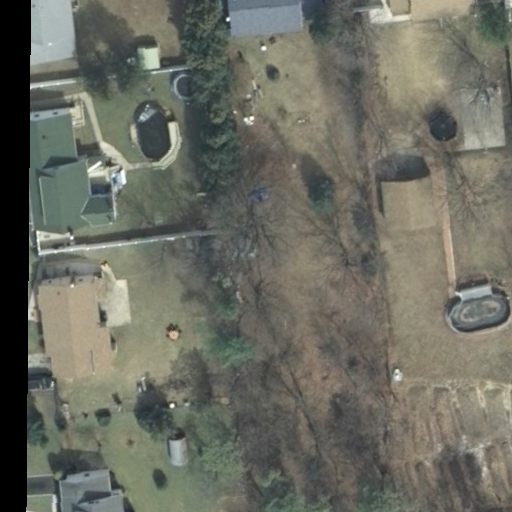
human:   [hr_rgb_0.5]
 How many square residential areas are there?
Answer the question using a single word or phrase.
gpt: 0

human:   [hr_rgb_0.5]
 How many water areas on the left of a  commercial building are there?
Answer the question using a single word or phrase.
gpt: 0

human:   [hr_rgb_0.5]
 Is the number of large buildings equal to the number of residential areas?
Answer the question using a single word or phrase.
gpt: no

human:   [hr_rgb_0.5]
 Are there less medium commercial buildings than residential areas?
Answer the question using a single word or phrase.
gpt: yes

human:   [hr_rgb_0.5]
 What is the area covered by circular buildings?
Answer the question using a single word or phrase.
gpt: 0m2

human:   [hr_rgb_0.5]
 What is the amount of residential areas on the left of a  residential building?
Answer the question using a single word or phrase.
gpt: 0

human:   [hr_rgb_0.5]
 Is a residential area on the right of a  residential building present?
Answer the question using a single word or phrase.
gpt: yes

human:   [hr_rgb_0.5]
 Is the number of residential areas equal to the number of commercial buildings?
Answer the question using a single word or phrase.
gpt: no

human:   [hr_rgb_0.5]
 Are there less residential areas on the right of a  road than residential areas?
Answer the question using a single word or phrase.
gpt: yes

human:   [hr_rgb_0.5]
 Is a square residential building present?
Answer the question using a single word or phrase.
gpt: no

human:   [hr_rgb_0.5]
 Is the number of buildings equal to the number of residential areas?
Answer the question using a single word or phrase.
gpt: no

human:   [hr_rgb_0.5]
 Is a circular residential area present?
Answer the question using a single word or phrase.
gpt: no

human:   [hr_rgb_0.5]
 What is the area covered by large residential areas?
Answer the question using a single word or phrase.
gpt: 10611m2

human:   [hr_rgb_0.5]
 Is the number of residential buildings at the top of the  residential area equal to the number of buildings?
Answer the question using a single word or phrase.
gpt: no

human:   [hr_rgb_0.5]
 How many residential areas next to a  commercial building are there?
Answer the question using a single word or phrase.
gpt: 0

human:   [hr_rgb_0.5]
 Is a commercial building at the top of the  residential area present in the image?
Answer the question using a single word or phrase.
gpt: no

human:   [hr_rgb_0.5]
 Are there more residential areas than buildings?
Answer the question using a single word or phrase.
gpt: no

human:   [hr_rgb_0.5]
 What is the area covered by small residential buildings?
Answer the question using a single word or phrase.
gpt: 166m2

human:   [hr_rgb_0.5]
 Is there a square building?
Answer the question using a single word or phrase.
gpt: no

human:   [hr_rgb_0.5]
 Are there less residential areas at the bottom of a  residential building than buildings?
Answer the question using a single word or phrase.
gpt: yes

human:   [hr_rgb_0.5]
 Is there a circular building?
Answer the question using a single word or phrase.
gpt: no

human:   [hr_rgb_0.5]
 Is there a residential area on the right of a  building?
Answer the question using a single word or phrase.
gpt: yes

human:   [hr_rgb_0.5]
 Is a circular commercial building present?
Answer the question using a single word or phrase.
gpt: no

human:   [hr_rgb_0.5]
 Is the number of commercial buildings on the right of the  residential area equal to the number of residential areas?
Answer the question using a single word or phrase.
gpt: no

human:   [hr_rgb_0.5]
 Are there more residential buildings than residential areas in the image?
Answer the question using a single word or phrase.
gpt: yes

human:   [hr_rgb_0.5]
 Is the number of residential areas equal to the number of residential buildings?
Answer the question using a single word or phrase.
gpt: no

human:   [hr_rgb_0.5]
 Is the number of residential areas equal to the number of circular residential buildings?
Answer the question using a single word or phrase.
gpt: no

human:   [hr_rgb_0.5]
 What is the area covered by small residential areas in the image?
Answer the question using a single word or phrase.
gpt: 0m2

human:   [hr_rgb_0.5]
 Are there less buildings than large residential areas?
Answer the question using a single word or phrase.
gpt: no

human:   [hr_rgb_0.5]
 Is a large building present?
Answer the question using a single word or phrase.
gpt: no

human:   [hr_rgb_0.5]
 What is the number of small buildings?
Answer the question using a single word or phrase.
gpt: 3

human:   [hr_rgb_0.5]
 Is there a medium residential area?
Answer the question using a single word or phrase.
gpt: no

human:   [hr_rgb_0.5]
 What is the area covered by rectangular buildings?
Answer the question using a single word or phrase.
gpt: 364m2

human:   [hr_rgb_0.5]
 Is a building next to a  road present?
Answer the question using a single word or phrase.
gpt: no

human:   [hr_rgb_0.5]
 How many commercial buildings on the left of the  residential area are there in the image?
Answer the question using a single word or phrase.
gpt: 0

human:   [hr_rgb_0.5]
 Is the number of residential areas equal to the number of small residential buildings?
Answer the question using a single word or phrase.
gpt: no